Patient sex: M
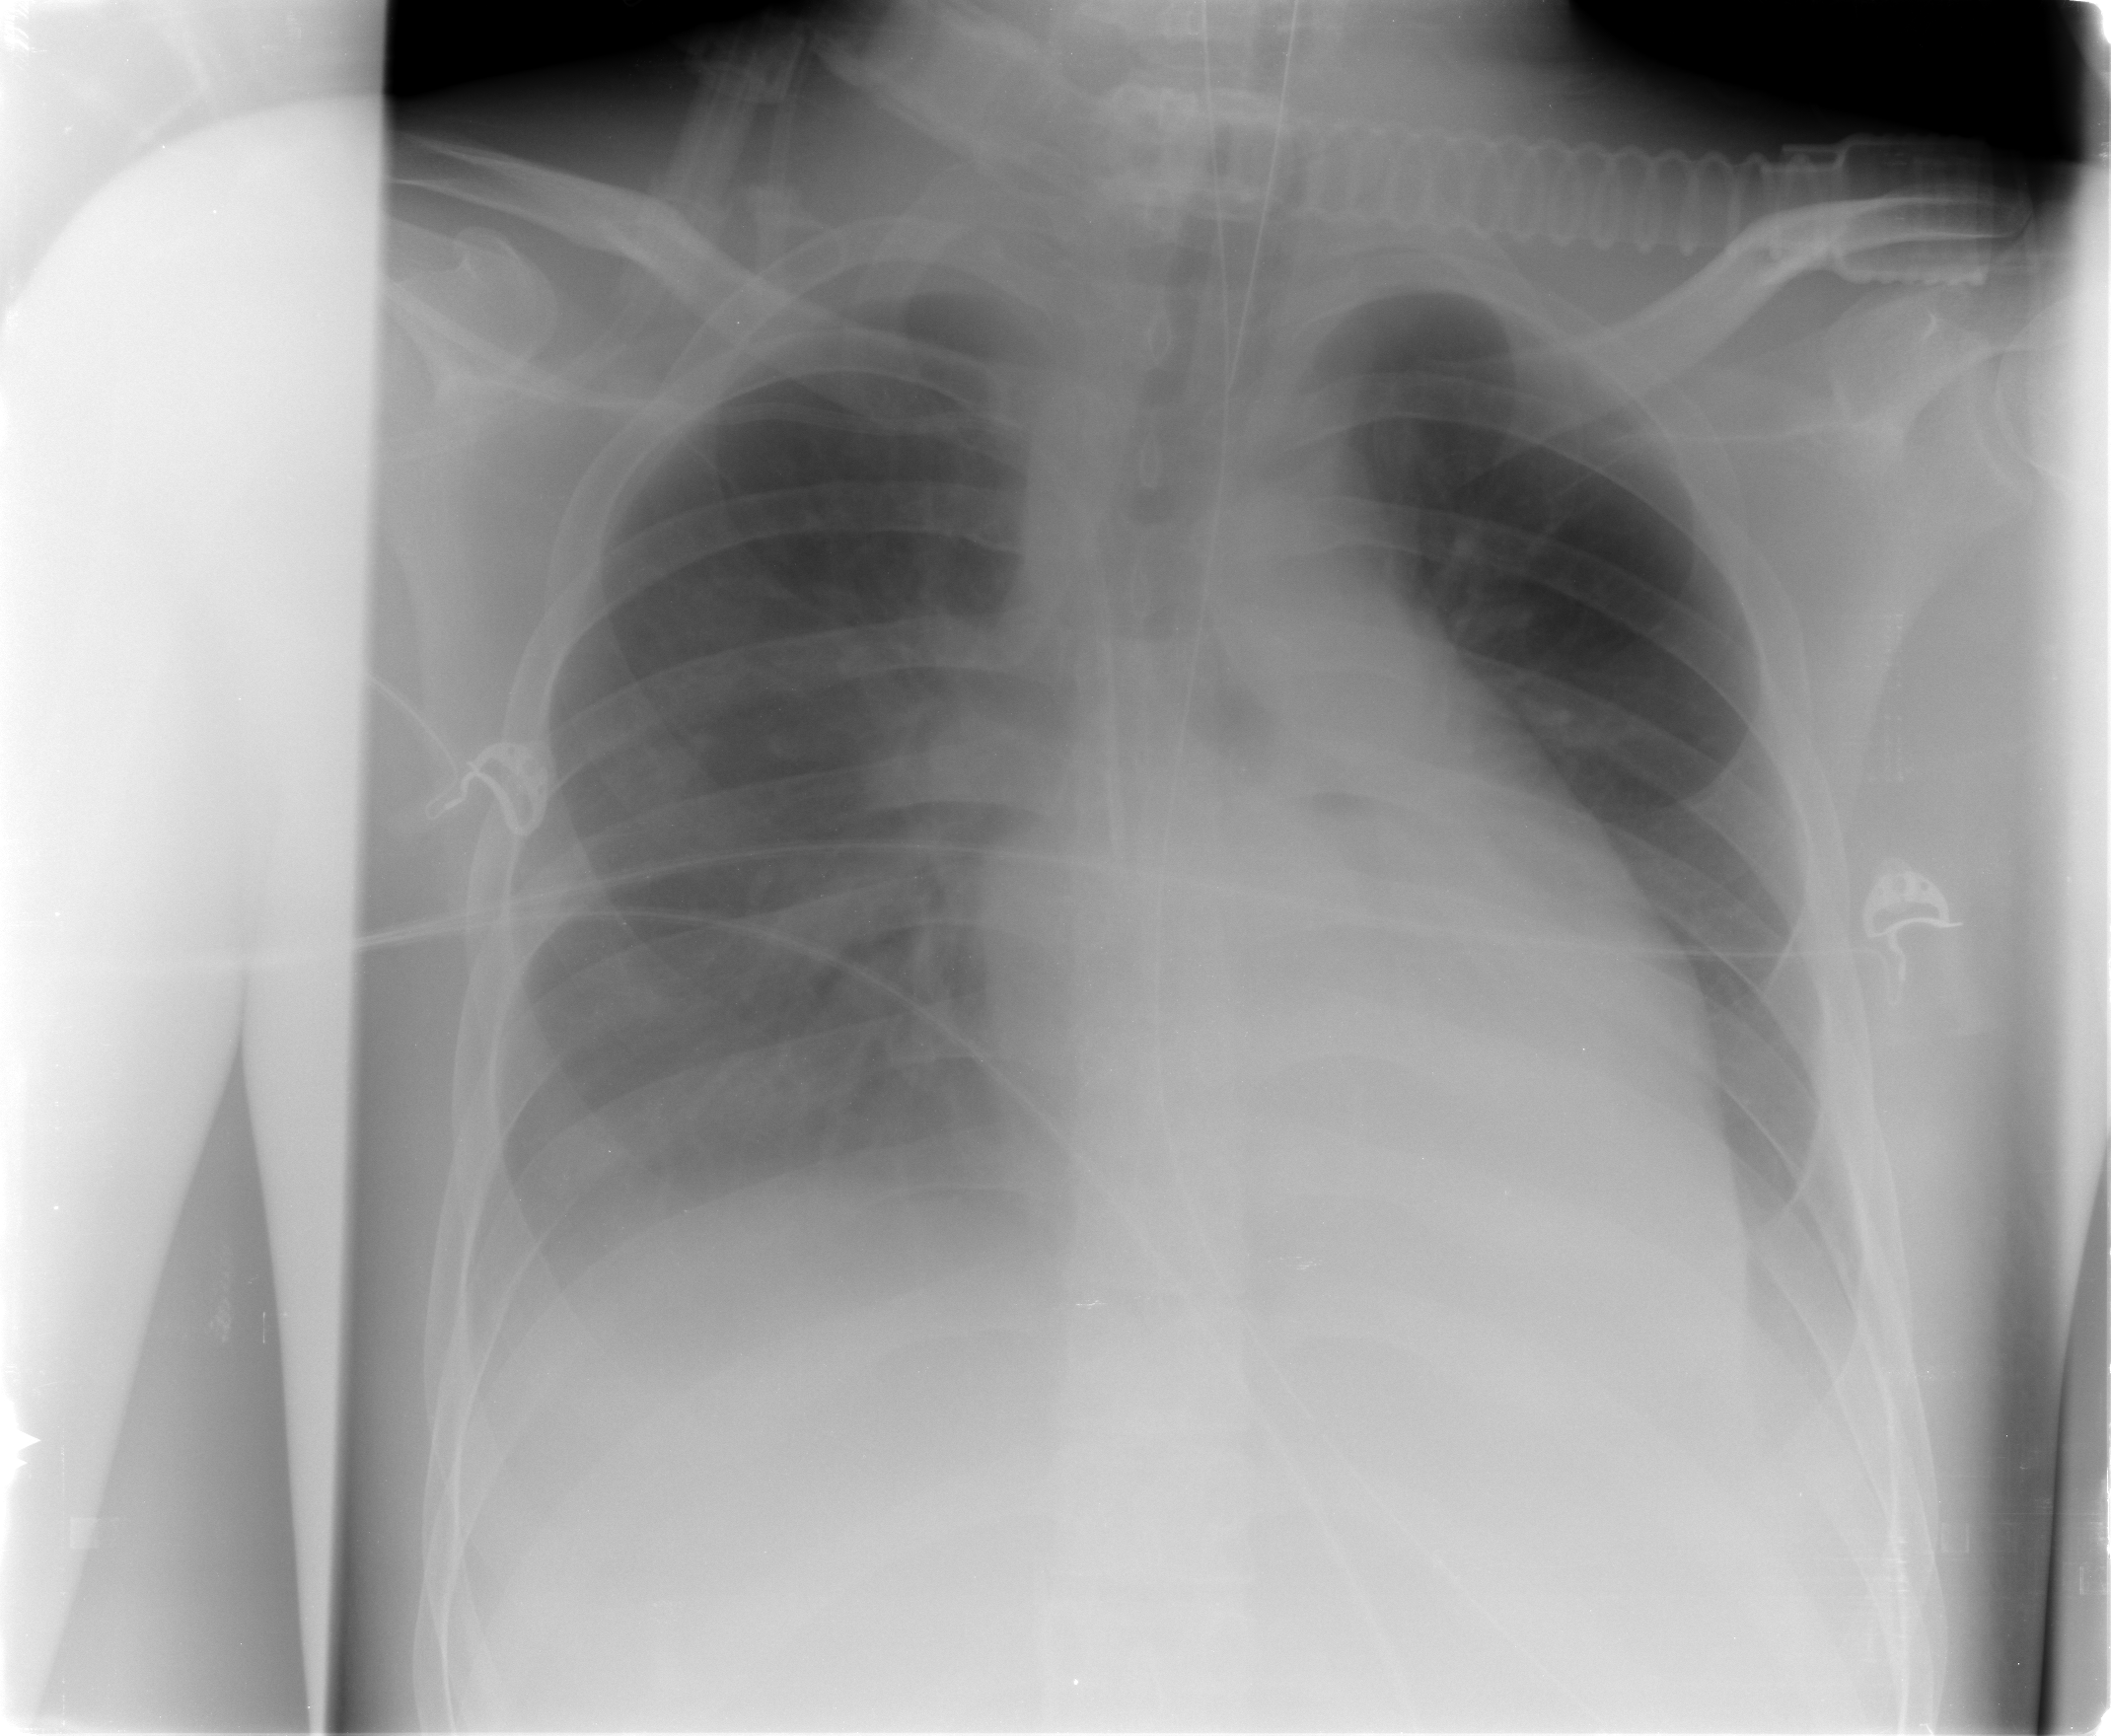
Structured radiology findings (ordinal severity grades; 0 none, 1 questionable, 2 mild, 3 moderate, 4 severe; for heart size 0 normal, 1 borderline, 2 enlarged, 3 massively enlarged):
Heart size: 2
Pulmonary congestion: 0
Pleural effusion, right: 2
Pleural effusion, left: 2
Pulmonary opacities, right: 0
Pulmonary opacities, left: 0
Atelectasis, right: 2
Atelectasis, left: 2